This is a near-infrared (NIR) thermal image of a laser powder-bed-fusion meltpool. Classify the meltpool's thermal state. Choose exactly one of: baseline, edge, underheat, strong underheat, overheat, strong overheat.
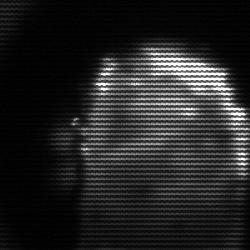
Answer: baseline